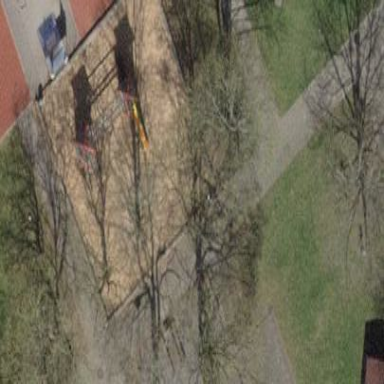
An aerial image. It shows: Playground with woodchips surface.